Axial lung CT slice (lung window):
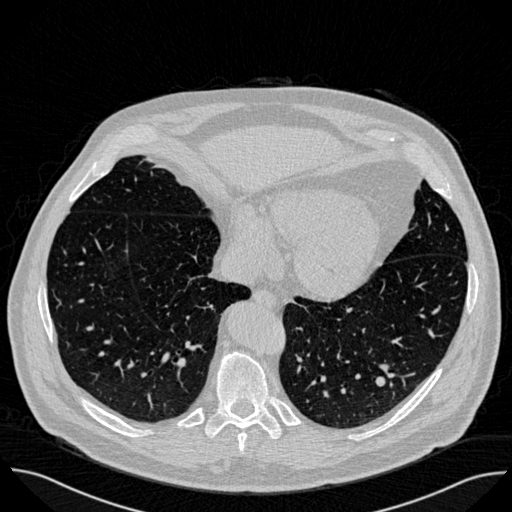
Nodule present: no